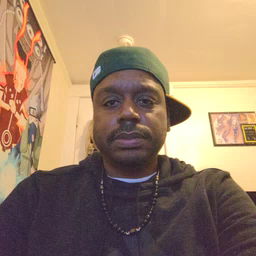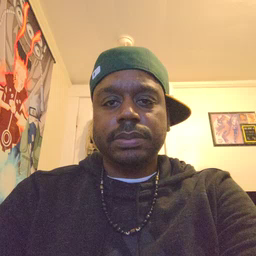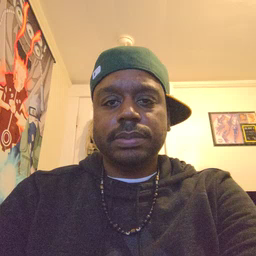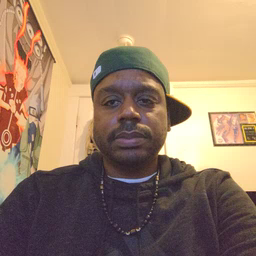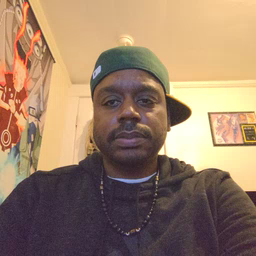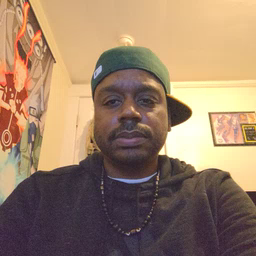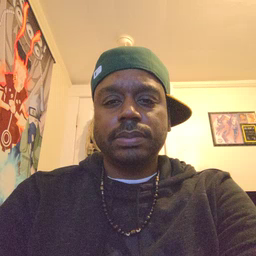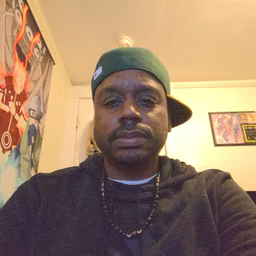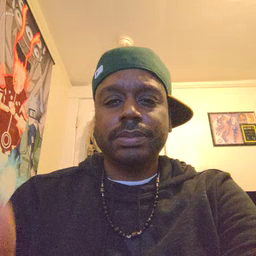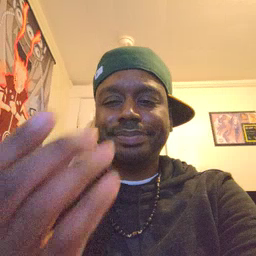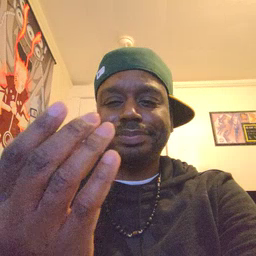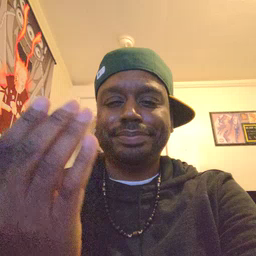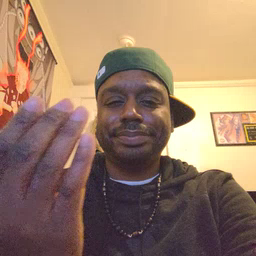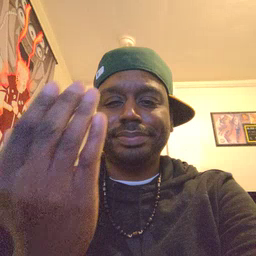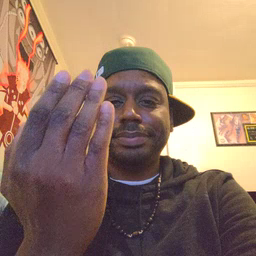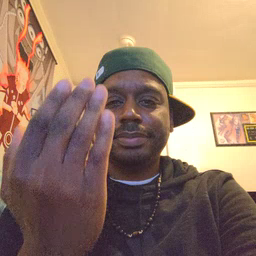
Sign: mitten